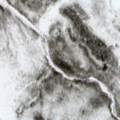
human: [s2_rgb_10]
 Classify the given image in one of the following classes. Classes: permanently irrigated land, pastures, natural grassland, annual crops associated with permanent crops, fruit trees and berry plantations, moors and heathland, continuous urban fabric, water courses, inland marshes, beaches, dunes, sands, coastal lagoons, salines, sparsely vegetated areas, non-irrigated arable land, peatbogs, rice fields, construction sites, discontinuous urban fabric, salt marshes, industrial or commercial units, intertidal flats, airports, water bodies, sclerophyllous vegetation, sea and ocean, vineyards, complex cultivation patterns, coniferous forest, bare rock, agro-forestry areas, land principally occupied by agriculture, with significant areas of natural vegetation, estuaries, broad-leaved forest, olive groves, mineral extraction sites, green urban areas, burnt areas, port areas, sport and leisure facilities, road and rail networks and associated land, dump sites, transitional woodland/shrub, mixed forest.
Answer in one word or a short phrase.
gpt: coniferous forest, mixed forest, peatbogs